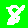
Digit: 8